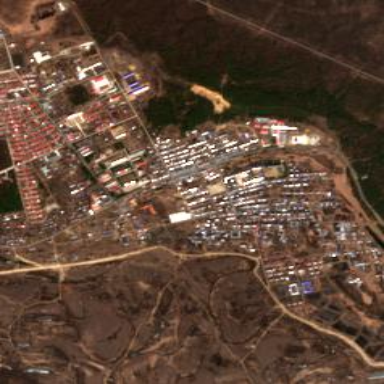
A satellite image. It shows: Ethnic township within town.